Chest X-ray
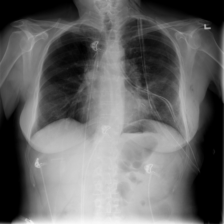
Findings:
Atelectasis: negative
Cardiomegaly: negative
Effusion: negative
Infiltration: negative
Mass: negative
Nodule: negative
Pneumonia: negative
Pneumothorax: negative
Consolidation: negative
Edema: negative
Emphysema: negative
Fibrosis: negative
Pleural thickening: negative
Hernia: negative